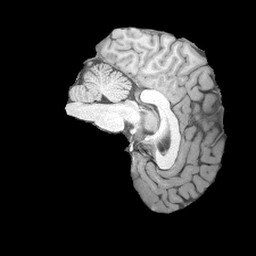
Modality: T1w
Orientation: sagittal
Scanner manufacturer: siemens
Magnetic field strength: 3 T
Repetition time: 2.08 s
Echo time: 0.00464 s